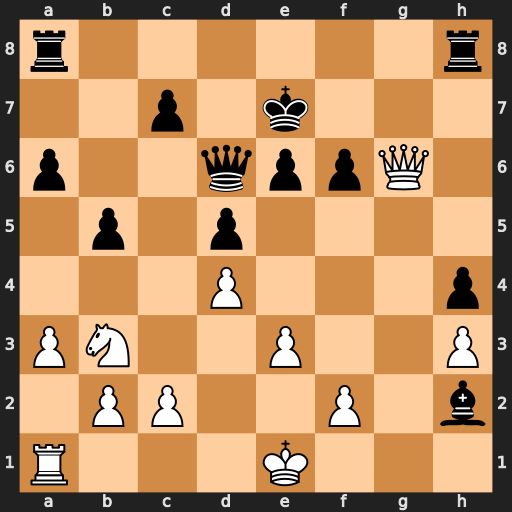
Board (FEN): r6r/2p1k3/p2qppQ1/1p1p4/3P3p/PN2P2P/1PP2P1b/R3K3
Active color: w
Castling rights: Q
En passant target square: -
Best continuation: Qg7+ Ke8 Qxh8+